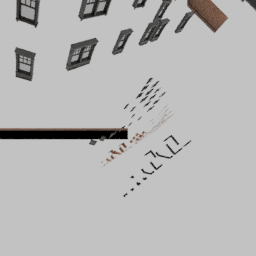
Label: architecture